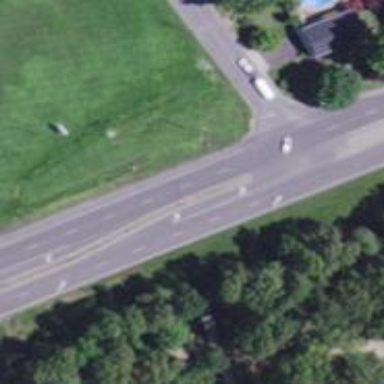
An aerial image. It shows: Asphalt dual carriageway categorized as trunk highway.